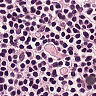
Metastatic tissue present: no